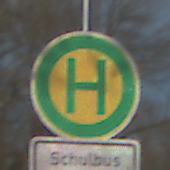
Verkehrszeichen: Haltestelle
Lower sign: ZeitangabenMitBeschraenkungAufWochentage5
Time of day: MorningAfternoon
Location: Outdoor (Nature)
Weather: PartlyCloudy
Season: NotSpecified
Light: Natural